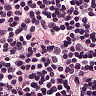
Metastatic tissue present: no